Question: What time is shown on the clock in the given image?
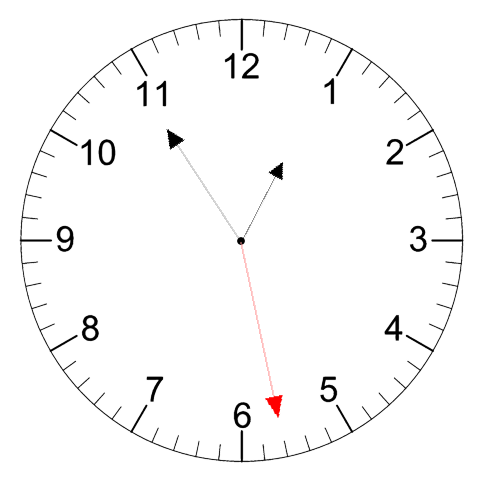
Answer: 12:54:28